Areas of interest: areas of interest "Resort"
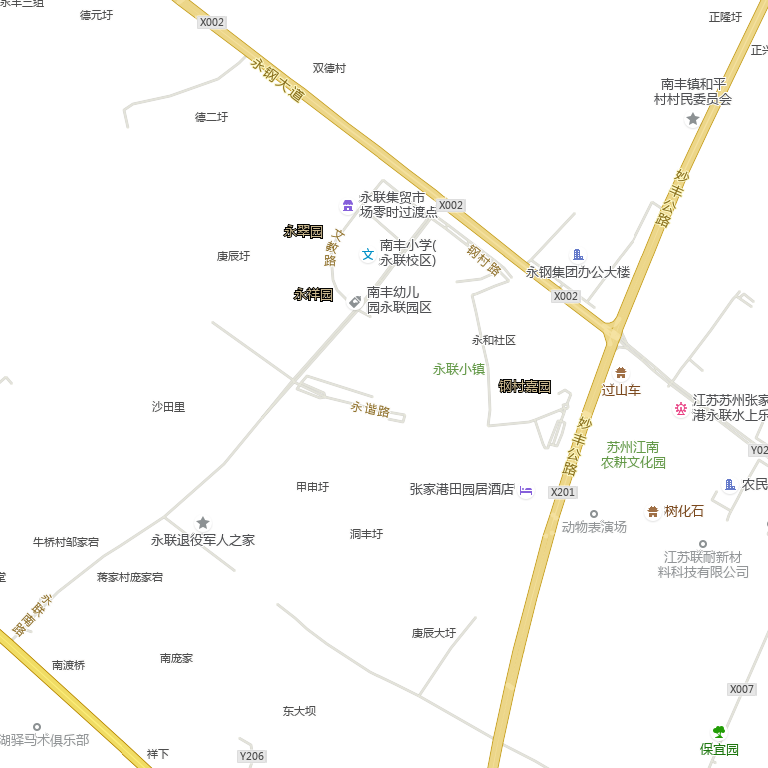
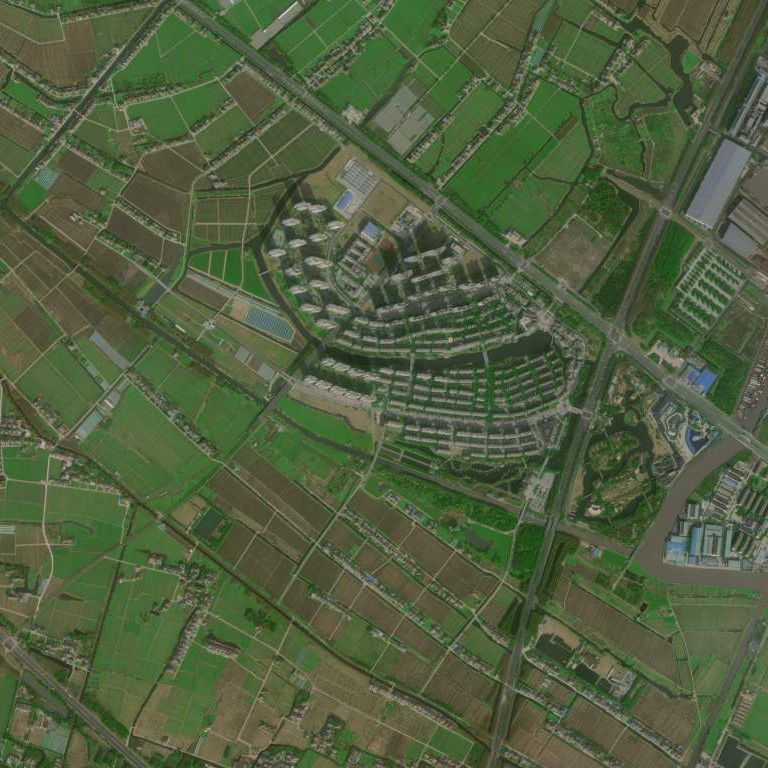